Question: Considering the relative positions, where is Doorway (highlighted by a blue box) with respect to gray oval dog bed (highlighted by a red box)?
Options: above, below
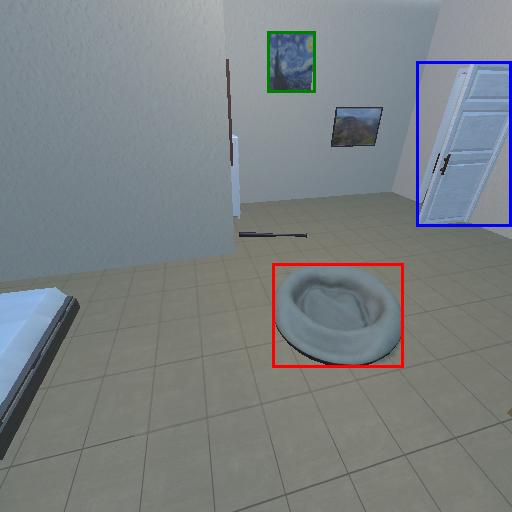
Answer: above